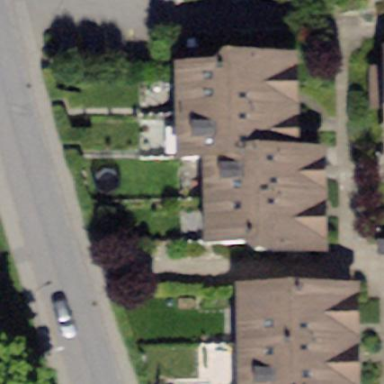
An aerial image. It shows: Terrace building.